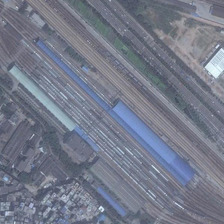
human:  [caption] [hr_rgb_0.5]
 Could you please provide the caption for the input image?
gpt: many small buildings are in one side of a railway station .

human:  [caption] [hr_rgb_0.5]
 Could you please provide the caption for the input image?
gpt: the roads are grey, the trees are green and the buildings are colorful .

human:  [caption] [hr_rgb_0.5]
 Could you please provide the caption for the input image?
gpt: there are some roads and some buildings with some trees .

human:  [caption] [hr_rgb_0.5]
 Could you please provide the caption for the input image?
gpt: many small buildings are in one side of a railway station .

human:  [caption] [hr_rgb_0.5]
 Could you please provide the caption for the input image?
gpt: there are some roads and some buildings with some trees .